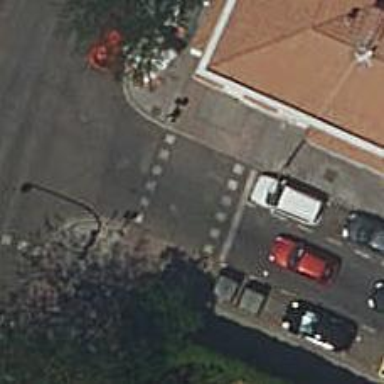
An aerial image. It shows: Road crossing with traffic signals.